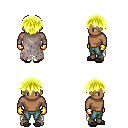
a pixel art fantasy rpg character, male body template, human, dark skin, gray tattered cape, teal pants, gold short bangs hairstyle, gold gloves, gray slippers, four views (front, back, left, right), 2x2 character sprite sheet, small pixel art, hard edges, no anti-aliasing